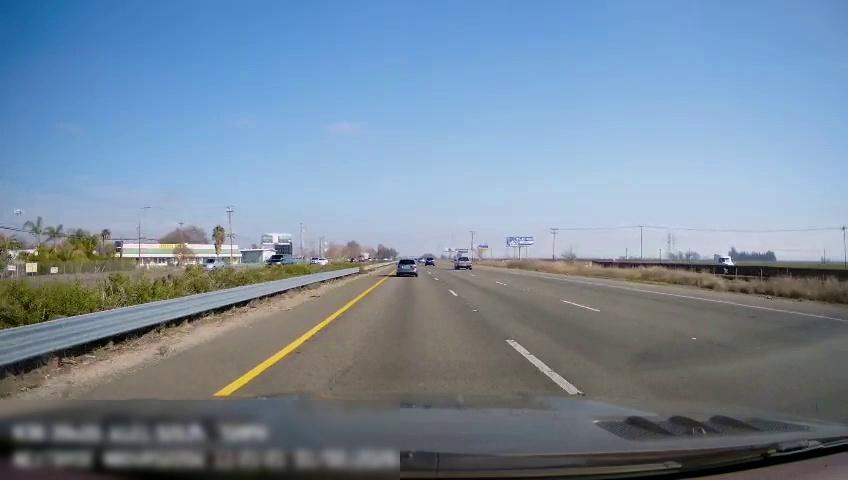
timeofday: Day
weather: Sunny
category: Drivable Space
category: Drivable Space
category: Vehicles | Car
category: Vehicles | Car
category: Vehicles | Car
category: Vehicles | SUV
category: Vehicles | Car
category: Vehicles | Truck
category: Vehicles | Car
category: Lanes | Current Lane
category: Lanes | Current Lane
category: Lanes | Alternate Lane
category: Lanes | Alternate Lane